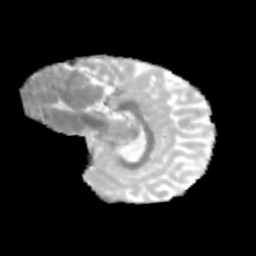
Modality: MD
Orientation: sagittal
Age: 14
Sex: female
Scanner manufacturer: siemens
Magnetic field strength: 3 T
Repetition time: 3.8 s
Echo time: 0.07 s